Field crop: tomato
Growth stage: 1
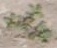
Species: portulaca